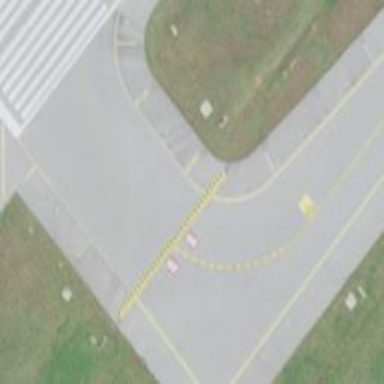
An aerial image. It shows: Image of taxiway at airport.